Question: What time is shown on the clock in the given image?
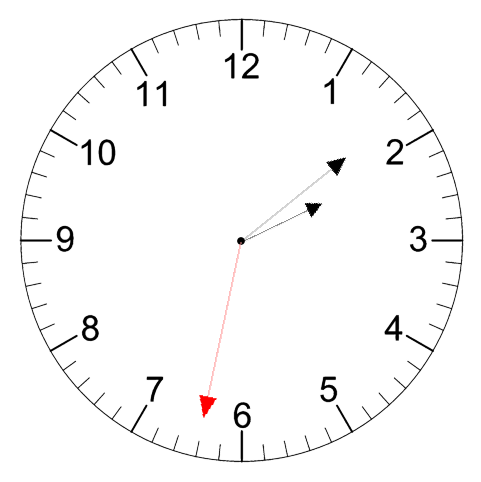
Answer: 02:08:32